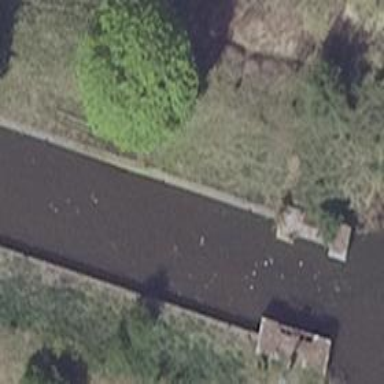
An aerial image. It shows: Lock gate on waterway.